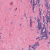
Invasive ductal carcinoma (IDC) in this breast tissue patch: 1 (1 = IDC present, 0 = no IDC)